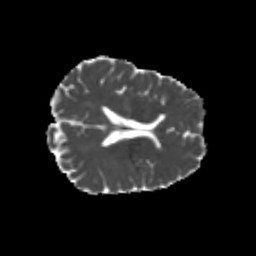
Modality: MD
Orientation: axial
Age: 24
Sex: male
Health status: healthy
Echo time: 0.074 s